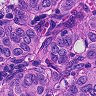
Metastatic tissue present: yes